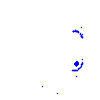
Particle: kaon